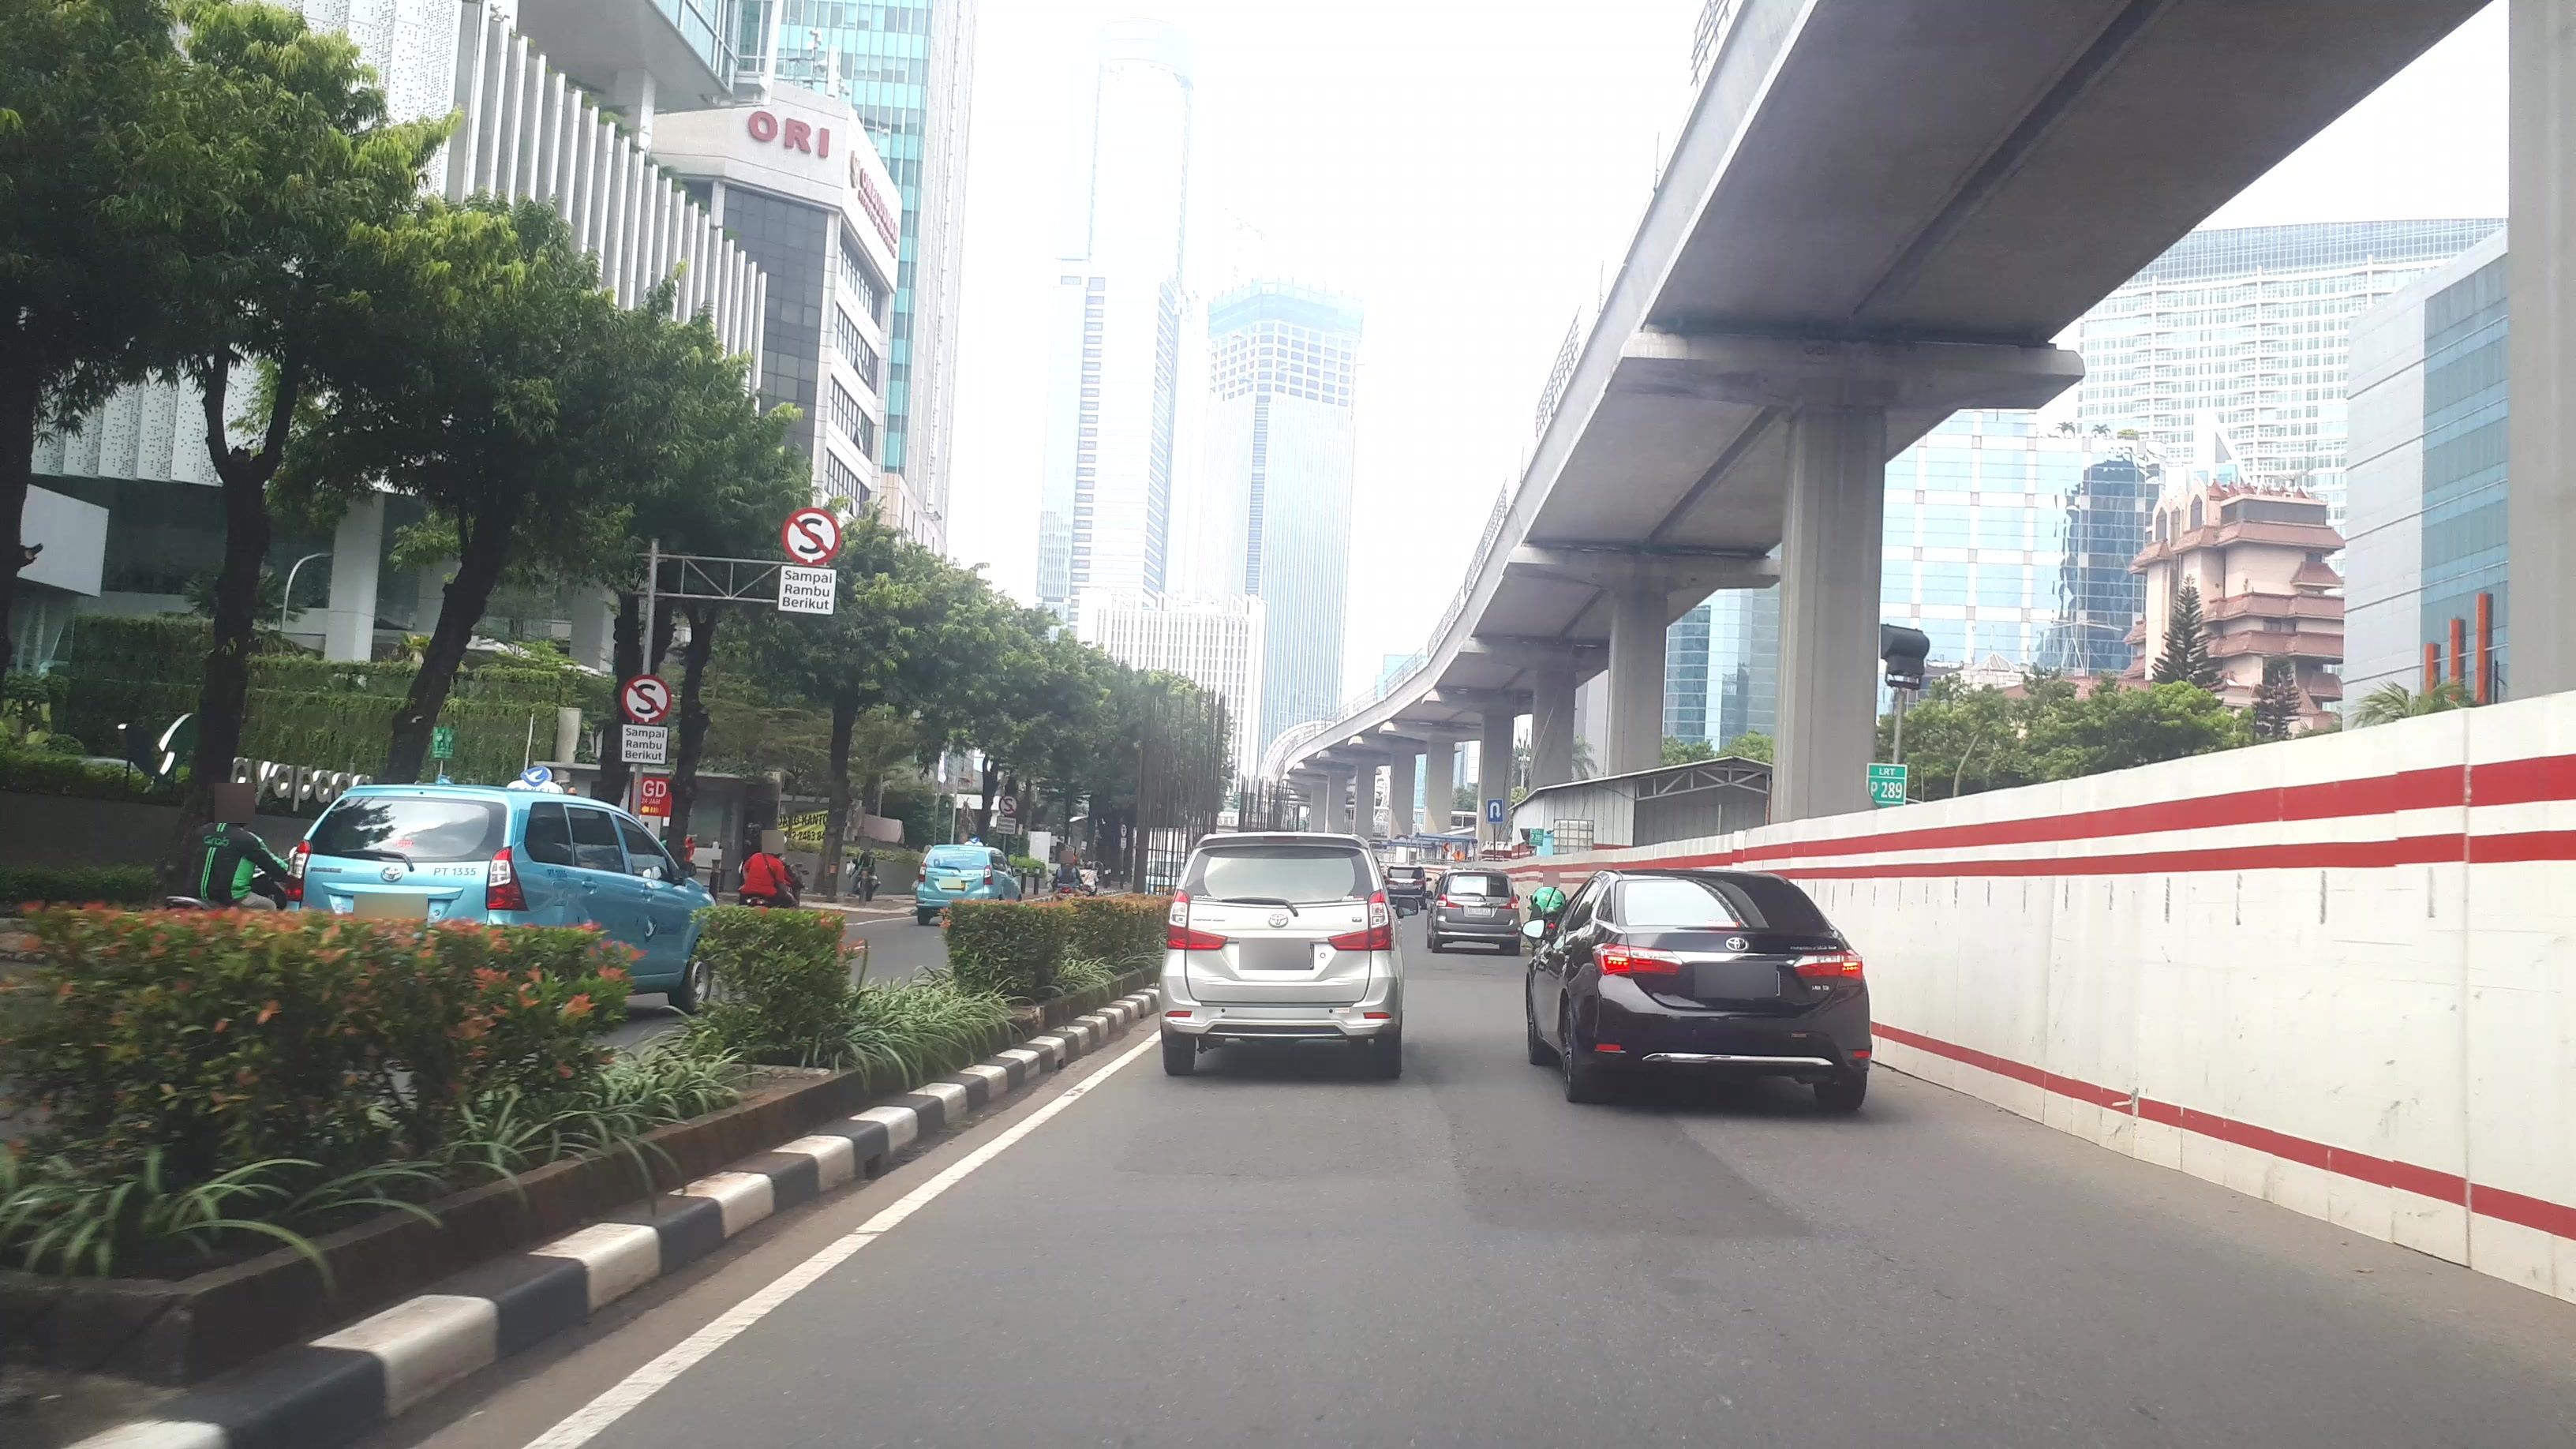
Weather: cloudy
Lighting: day
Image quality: good
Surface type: driving surface
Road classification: primary
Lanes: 2
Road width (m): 7
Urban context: urban centre
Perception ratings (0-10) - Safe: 5.76, Lively: 8.12, Beautiful: 4.8, Boring: 2.96, Depressing: 2.77, Wealthy: 5.64